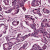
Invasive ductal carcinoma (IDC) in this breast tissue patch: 1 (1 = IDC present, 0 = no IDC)